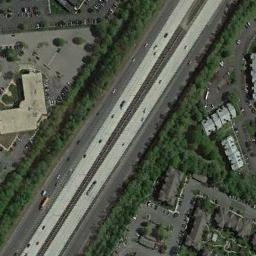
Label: freeway